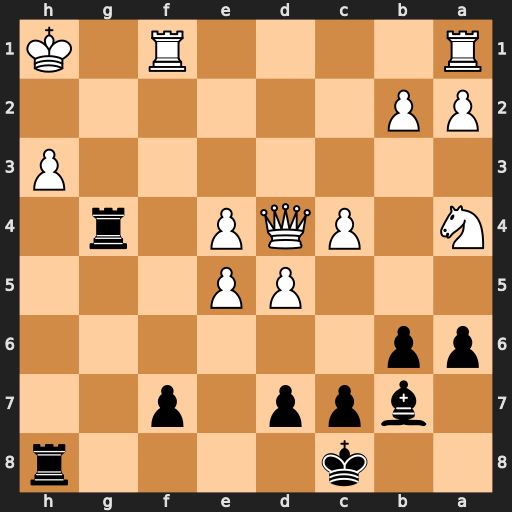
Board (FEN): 2k4r/1bpp1p2/pp6/3PP3/N1PQP1r1/7P/PP6/R4R1K
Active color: b
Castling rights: -
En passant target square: -
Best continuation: Rxh3#